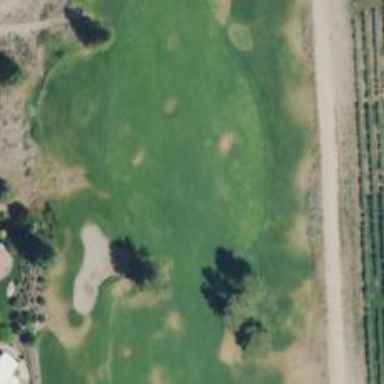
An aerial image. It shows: Golf hole.